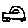
Label: car